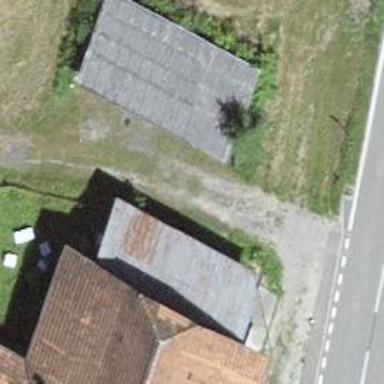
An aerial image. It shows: Garage building.